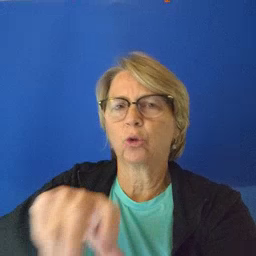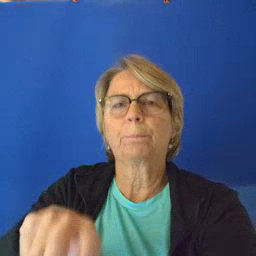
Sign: vacuum